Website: walmart
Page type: address-validator
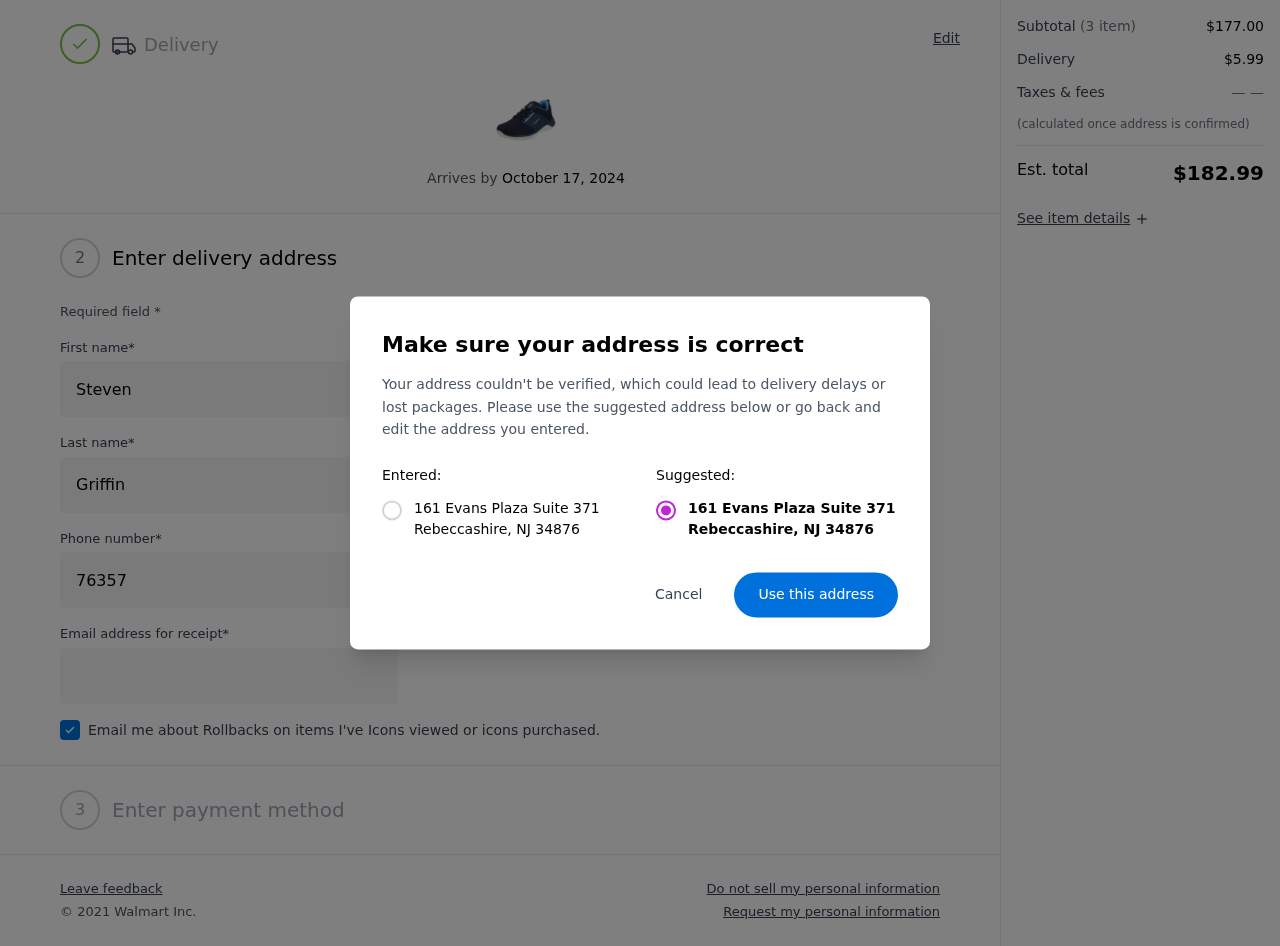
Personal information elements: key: PII_CITY
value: Rebeccashire
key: PII_POSTCODE
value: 34876
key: PII_STATE_ABBR
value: NJ
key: PII_STREET
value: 161 Evans Plaza Suite 371
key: PII_FIRSTNAME
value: Steven
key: PII_LASTNAME
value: Griffin
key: PII_PHONE
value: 7635787070
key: PII_EMAIL
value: sgriffin@hotmail.com
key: PII_POSTCODE_FULL
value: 34876
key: PII_POSTCODE_NUMERIC
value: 34876
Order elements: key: ORDER_DELIVERY_DATE
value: October 17, 2024
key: ORDER_SUBTOTAL
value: $177.00
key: ORDER_SHIPPING_COST
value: $5.99
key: ORDER_TOTAL
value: $182.99